Field crop: maize
Growth stage: 2
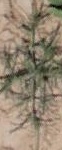
Species: salsola